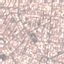
Label: Residential